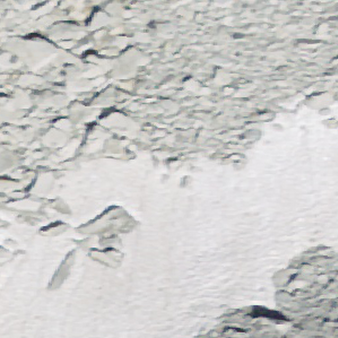
Label: other